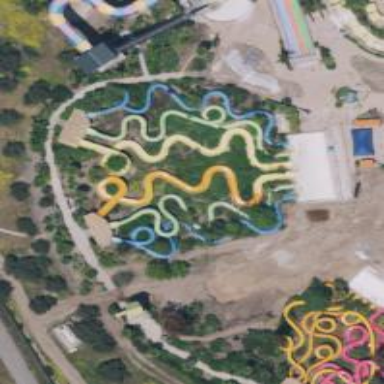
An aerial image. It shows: Water slide attraction.